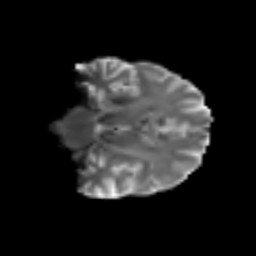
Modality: T2w
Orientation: coronal
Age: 49
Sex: male
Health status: ill
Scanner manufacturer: siemens
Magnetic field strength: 3 T
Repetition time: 8.7 s
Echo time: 0.11 s